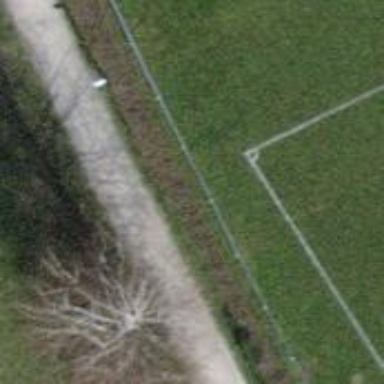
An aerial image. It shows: High mast lamp post.